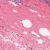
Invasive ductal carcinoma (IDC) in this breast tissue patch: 1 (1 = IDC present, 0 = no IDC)